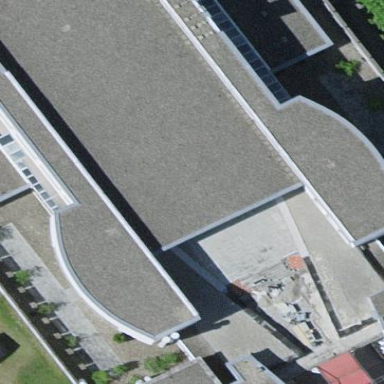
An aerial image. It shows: Commercial building.